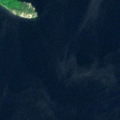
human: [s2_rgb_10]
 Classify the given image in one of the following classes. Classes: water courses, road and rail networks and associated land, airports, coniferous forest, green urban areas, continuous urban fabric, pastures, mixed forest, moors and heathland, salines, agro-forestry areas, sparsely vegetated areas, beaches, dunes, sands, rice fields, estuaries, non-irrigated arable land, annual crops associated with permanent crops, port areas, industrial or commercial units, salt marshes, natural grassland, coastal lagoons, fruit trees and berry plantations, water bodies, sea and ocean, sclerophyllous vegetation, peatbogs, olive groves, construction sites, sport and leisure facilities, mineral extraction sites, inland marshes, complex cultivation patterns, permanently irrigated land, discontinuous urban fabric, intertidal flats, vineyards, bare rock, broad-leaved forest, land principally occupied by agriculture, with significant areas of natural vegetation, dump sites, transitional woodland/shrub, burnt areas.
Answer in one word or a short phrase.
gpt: water bodies